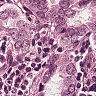
Metastatic tissue present: yes